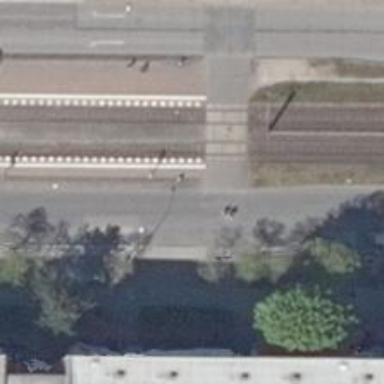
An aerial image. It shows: Tram stop.